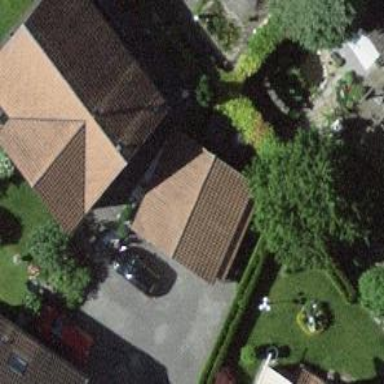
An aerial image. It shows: Garage building.